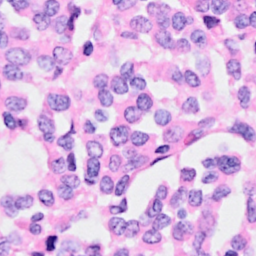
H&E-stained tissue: Breast